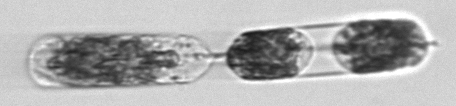
Label: Hemiaulus